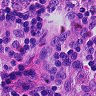
Metastatic tissue present: no